Question: I am using GWT/GXT. i am using Editable Grid. it has 3 columns. if user navigates from first column to other column using TAB then the text in the column should be selected as below(cell with blue background only for text not for entire cell) so that i can easily delete the text of the cell using Delete or backspace buttons with out selecting the text again. here my question is how to simulate mouse text selection?

Thanks!
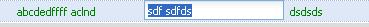
Answer: '''
final TextField<String> text = new TextField<String>();
text.setSelectOnFocus(true);
column.setEditor(new CellEditor(text));
configs.add(column); //ColumnConfig
'''